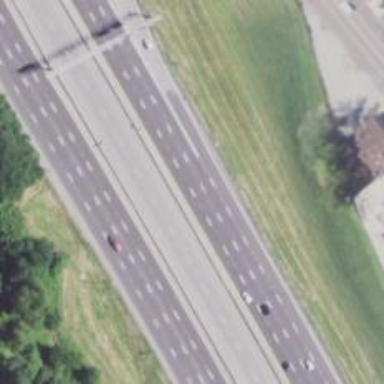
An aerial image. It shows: Motorway junction.